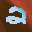
Label: 2